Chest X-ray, AP view. Patient: 34 years old, sex M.
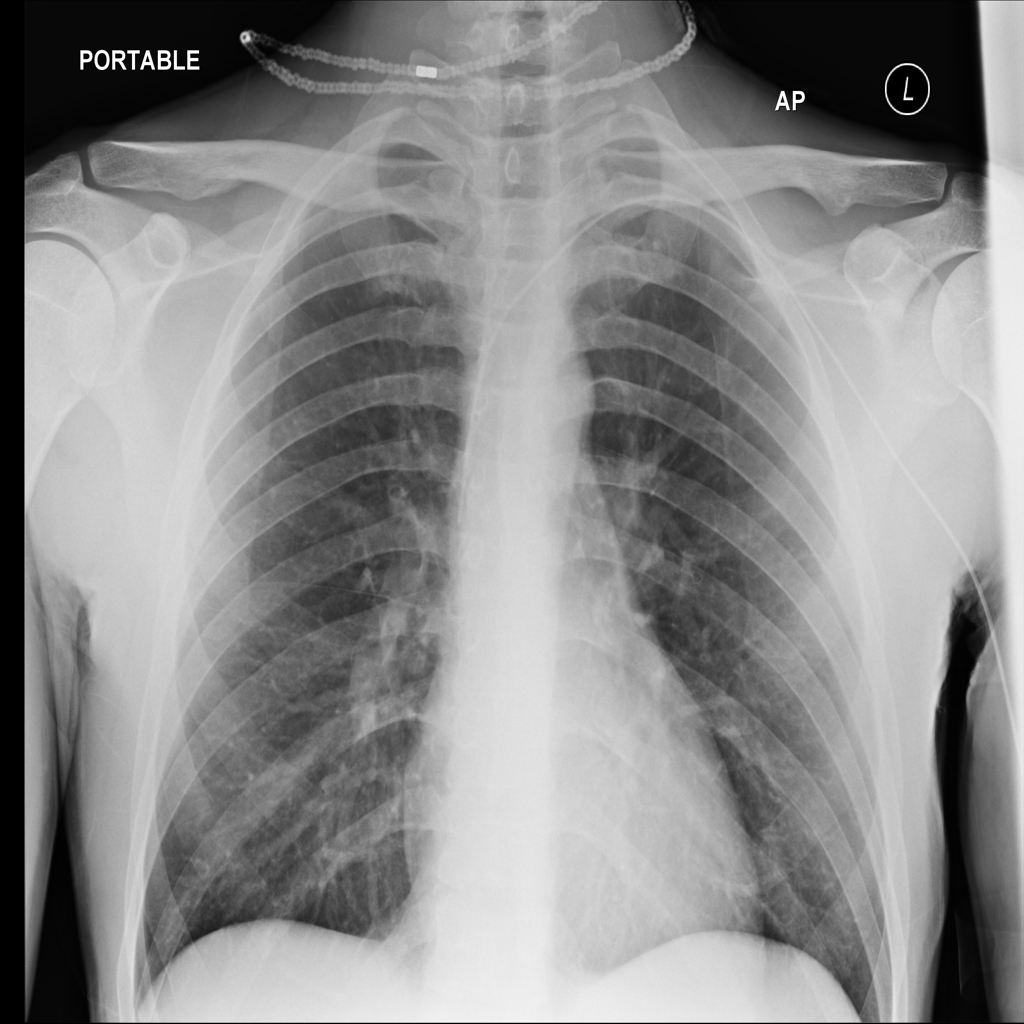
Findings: No Finding